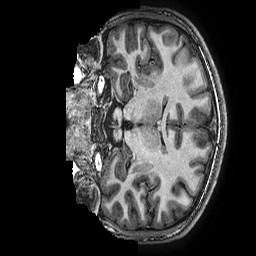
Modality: T1w
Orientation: coronal
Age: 17
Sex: male
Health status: ill
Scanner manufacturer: ge
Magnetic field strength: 3 T
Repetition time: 0.00766 s
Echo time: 0.003476 s